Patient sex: M
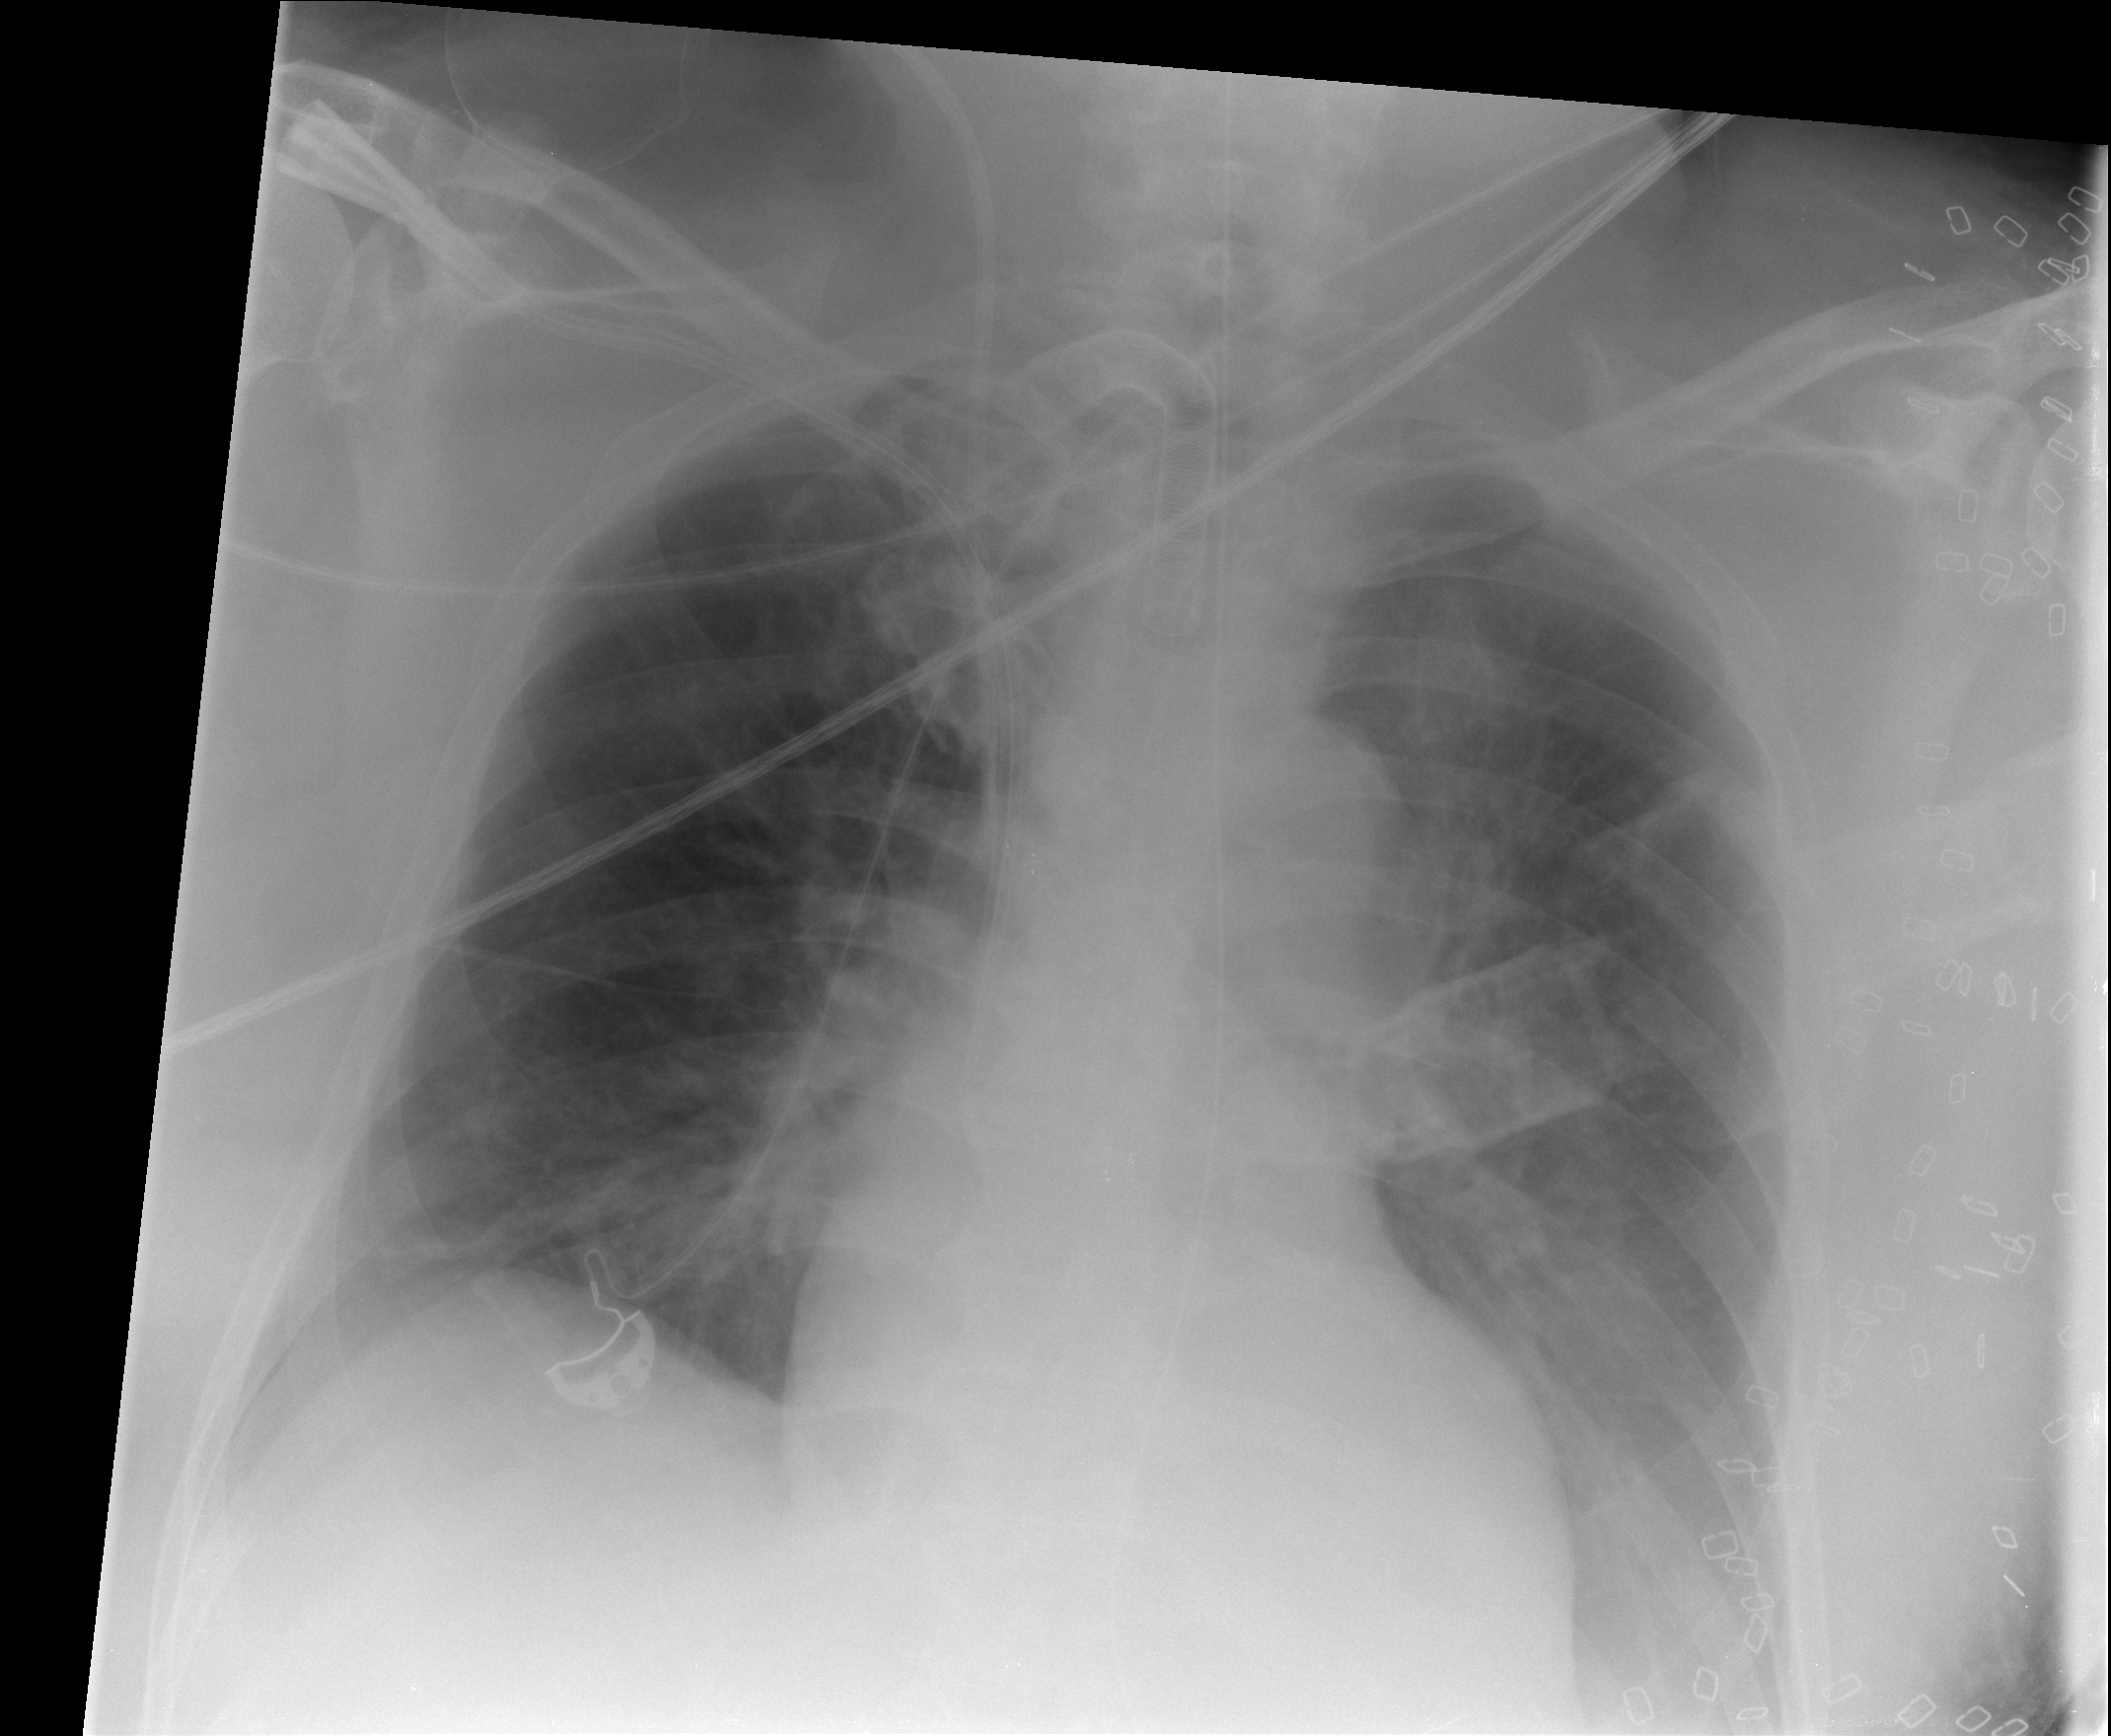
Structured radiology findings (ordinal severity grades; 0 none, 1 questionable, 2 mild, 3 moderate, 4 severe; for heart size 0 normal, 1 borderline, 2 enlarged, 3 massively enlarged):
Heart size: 1
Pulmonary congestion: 0
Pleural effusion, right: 0
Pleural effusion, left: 0
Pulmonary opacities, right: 0
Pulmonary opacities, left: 0
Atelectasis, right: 1
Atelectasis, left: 0